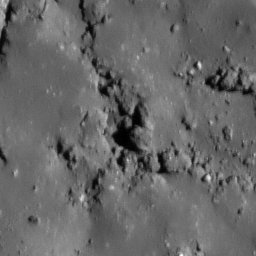
Pit: Tycho 29b
Host crater: Tycho
Host type: impact_melt
Lunar coordinates: latitude -42.847, longitude 348.542